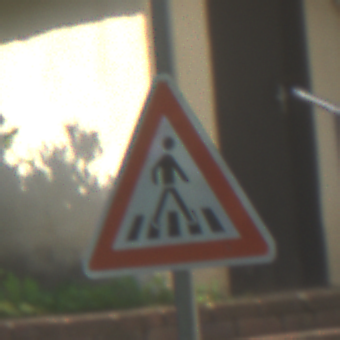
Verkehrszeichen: FussgaengerueberwegLinks
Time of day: MorningAfternoon
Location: Outdoor (Urban)
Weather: PartlyCloudy
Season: NotSpecified
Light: Natural